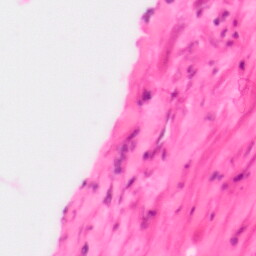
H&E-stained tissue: Colon